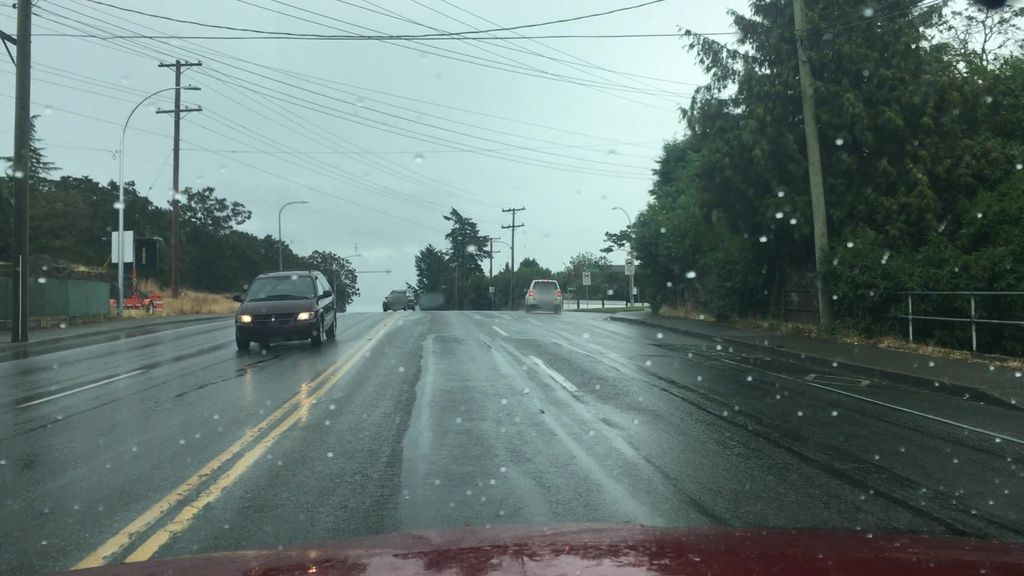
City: victoria